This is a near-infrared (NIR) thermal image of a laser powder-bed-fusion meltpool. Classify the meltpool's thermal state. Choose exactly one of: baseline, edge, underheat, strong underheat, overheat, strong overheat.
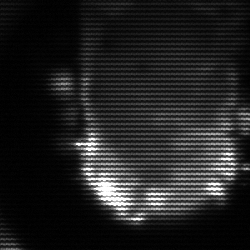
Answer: baseline